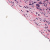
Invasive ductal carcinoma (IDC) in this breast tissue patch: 1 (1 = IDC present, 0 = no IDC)